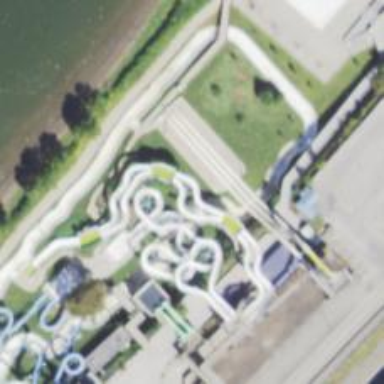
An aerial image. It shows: Canal featuring water slide attraction.